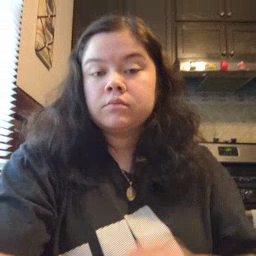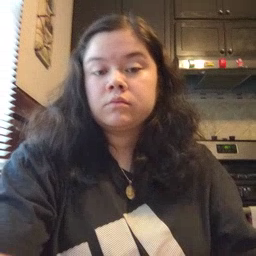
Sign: story